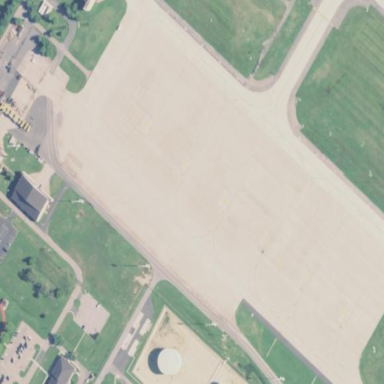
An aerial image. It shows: Apron at the airport.